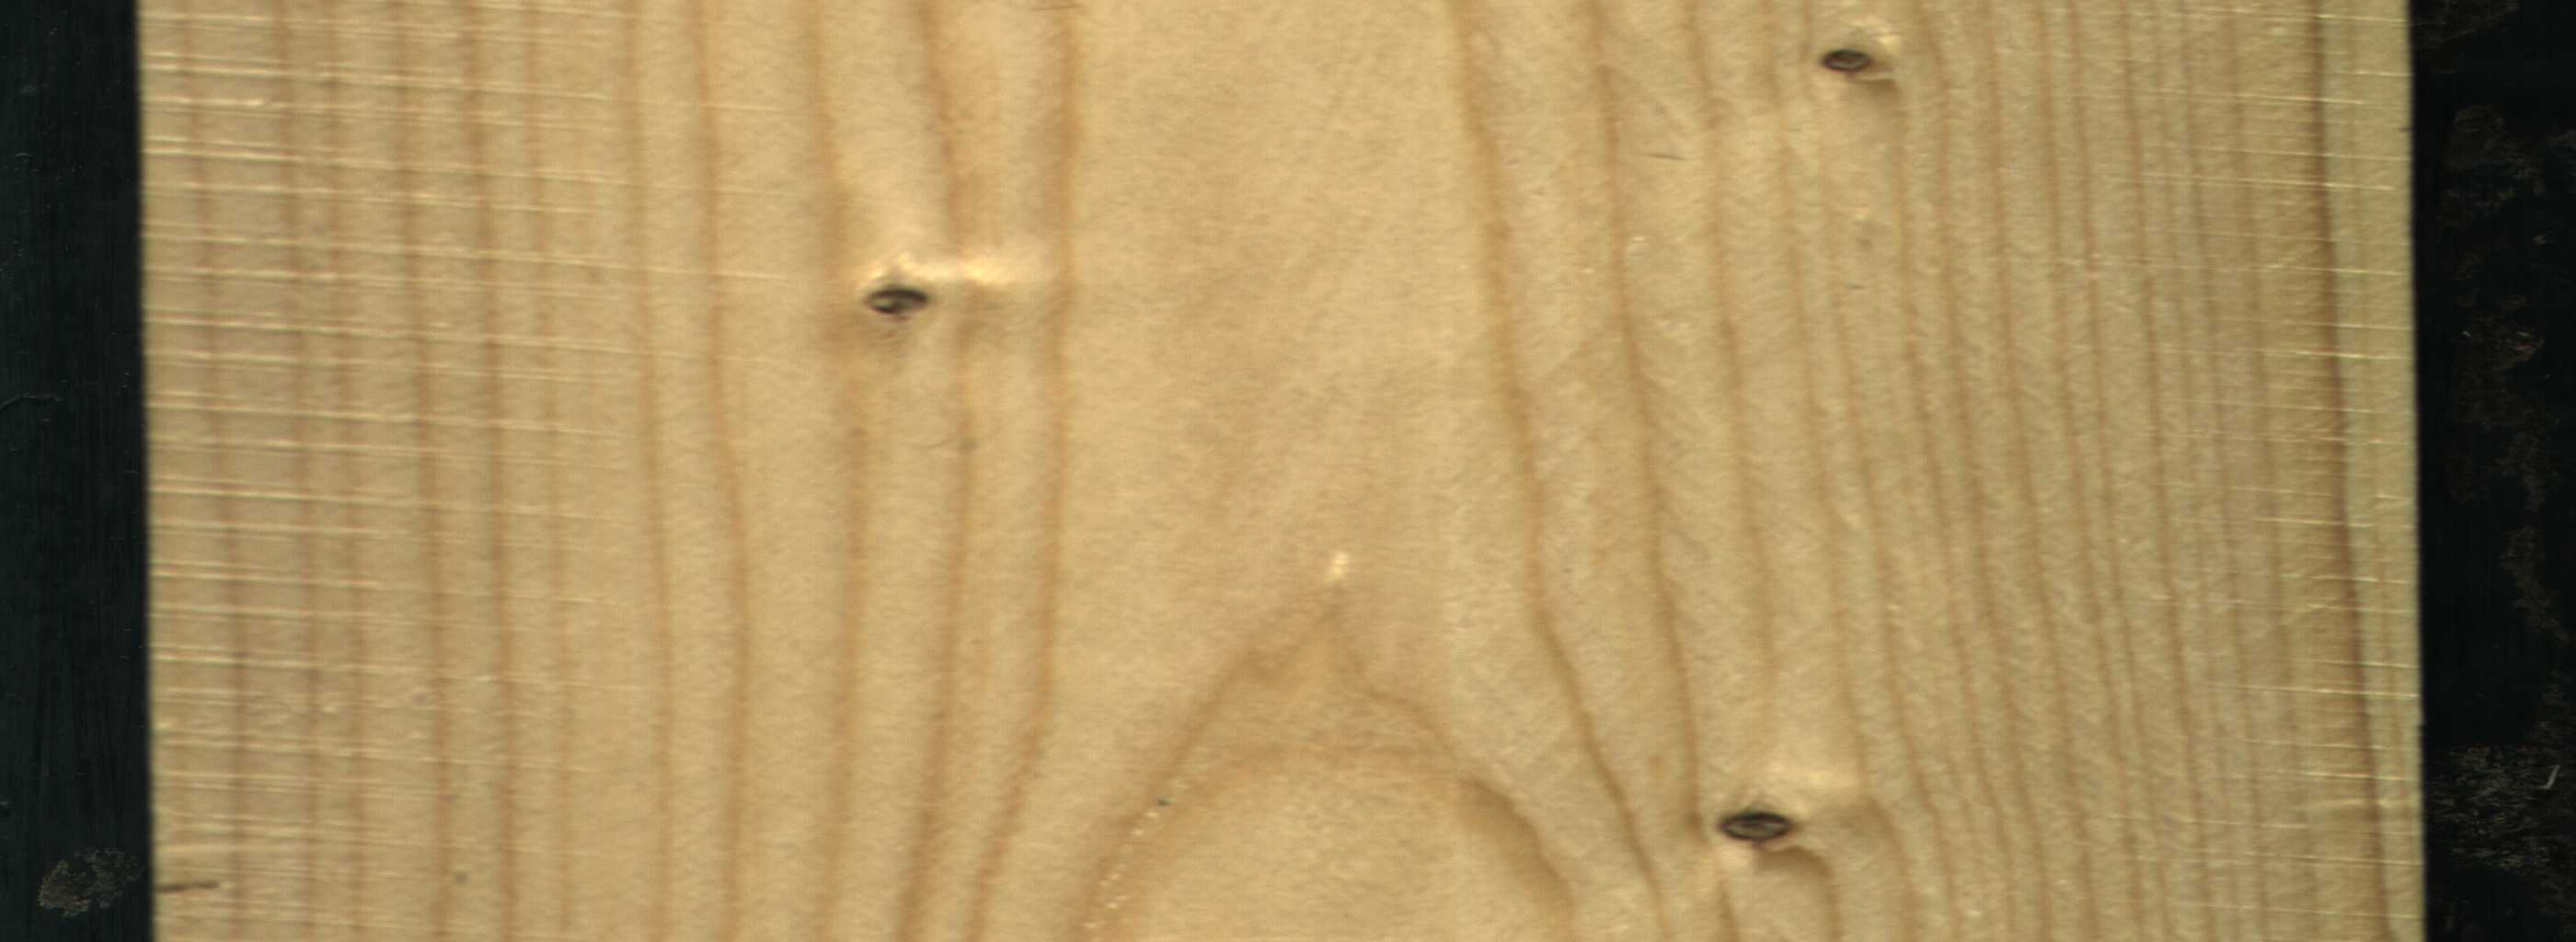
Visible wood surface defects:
Dead_Knot
Dead_Knot
Dead_Knot